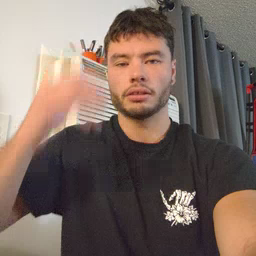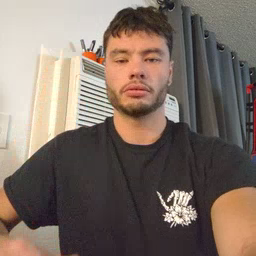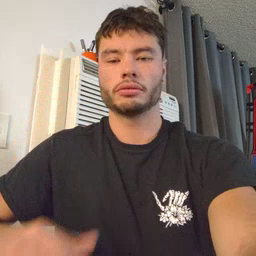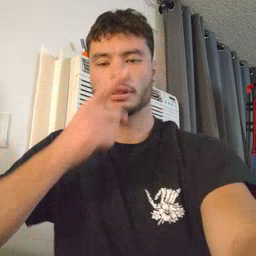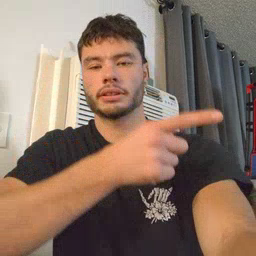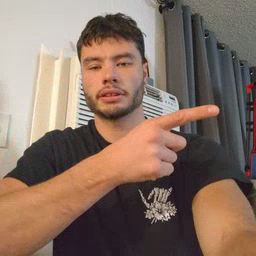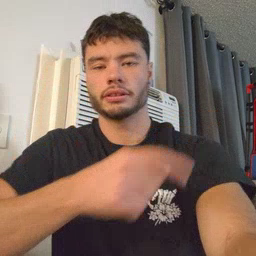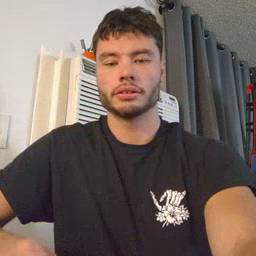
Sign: hesheit